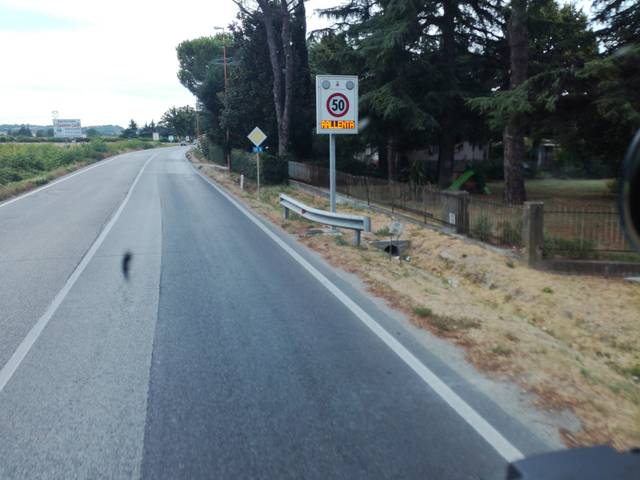
Region: Italy
Coordinates: 44.111, 12.314